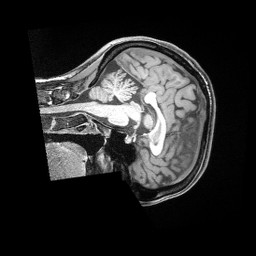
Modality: T1w
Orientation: sagittal
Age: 33
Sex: female
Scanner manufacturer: siemens
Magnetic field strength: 3 T
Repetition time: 2 s
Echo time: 0.00211 s